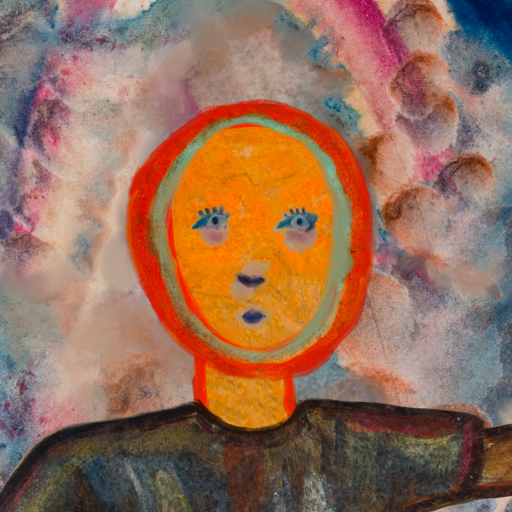
Background: Rupkatha, Head And Neck Front: Sisters, Face Front: Hill_Girl, Bust: Mosgoul, Hair Front: Sisters, Head Accessory: Blank, Second Necklace: Blank, Necklace: Blank, Baby: Blank